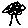
Label: tree